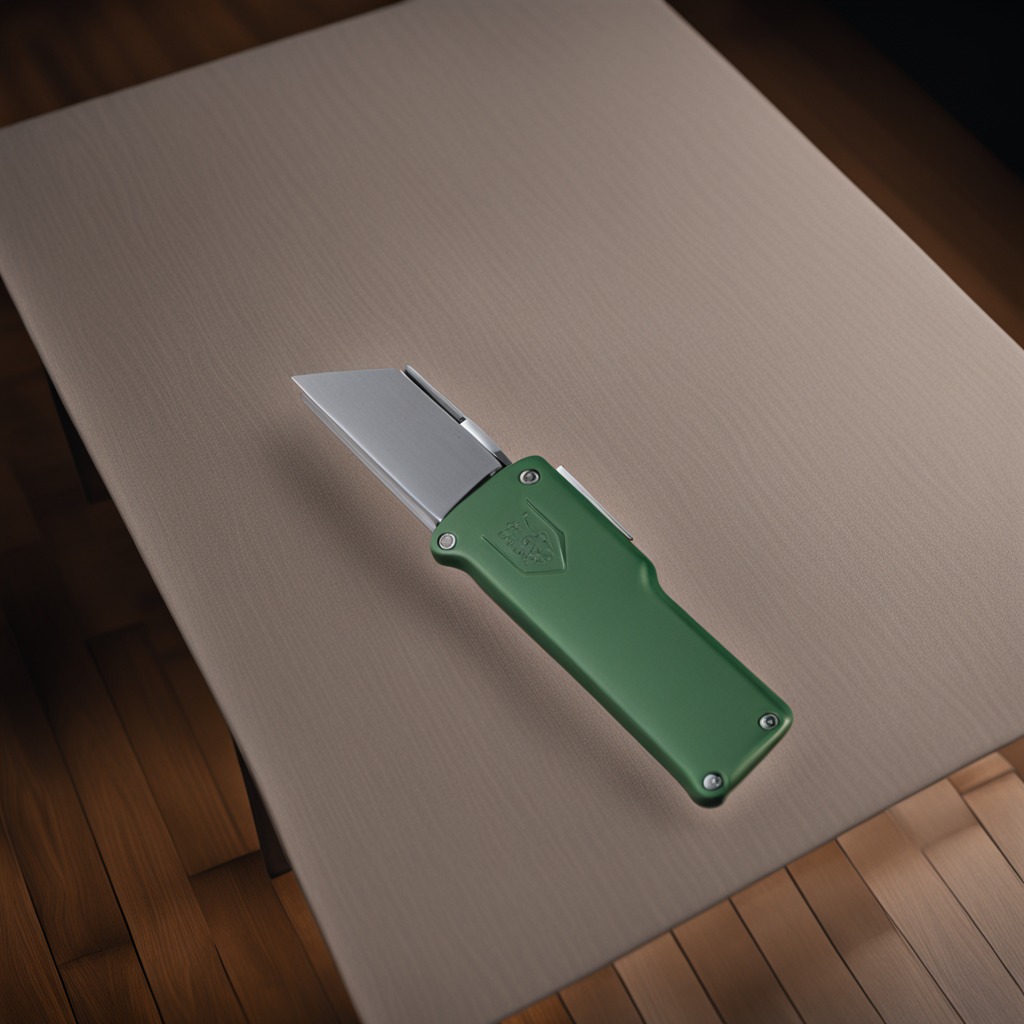
A utility knife lies on the wooden table inside a workshop at night.